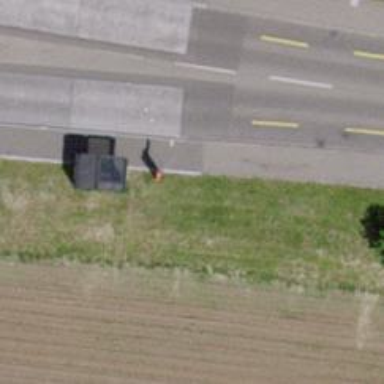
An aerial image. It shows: Bus stop with shelter. It is platform for public transport.